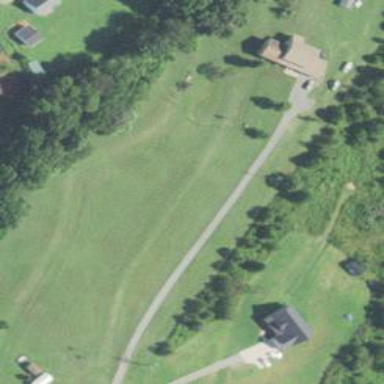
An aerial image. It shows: Driveway leading to service road.